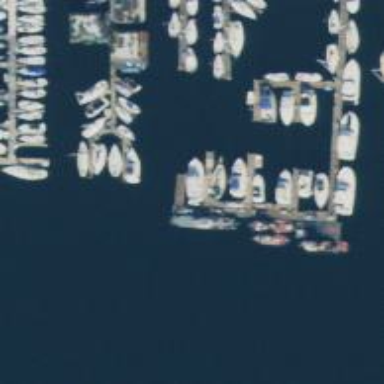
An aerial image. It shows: Man-made pier.